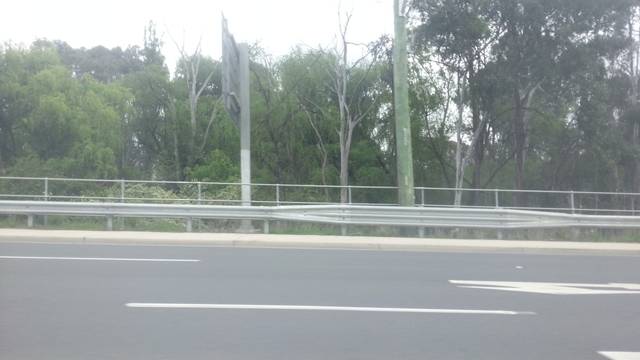
Region: Australia
Coordinates: -33.64, 150.785